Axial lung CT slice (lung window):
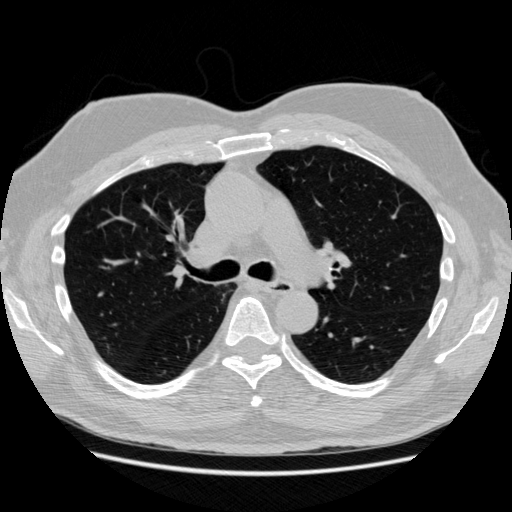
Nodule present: no